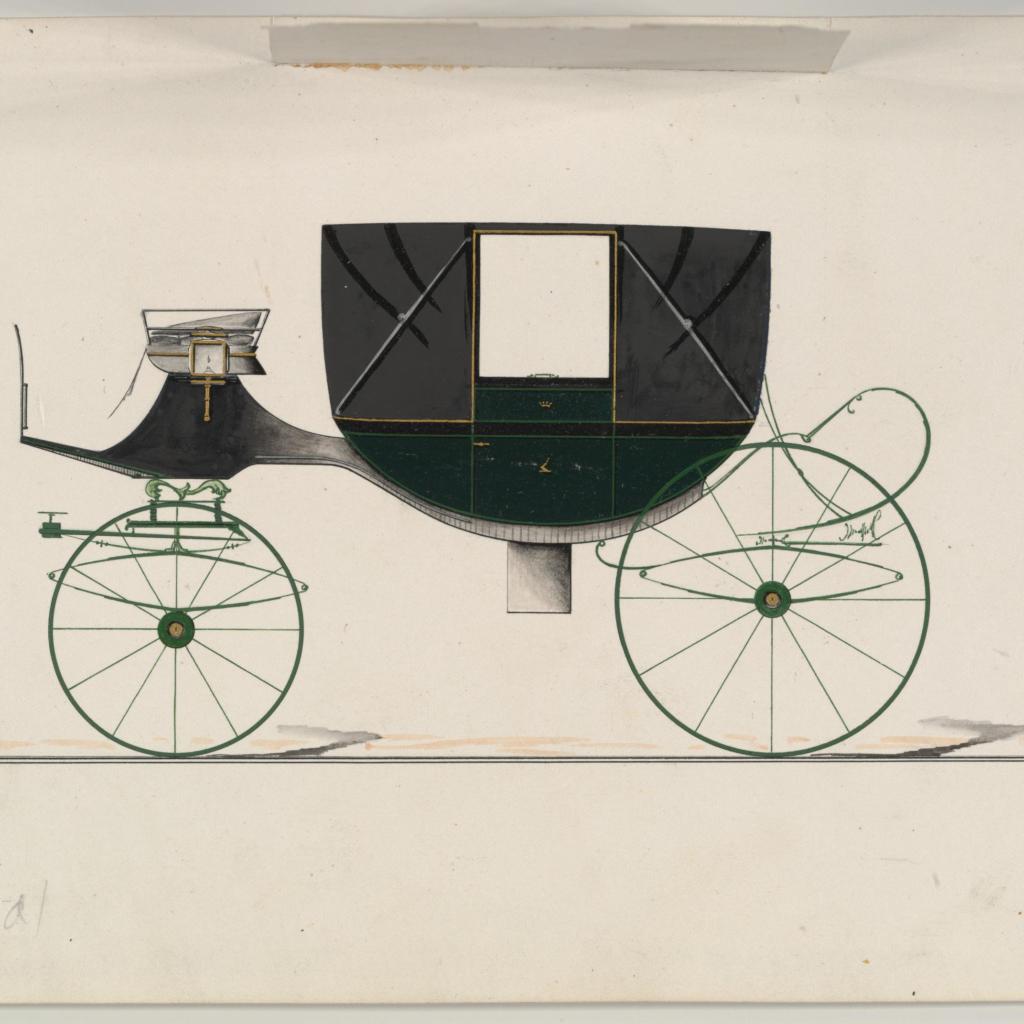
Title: Design for Landau, no. 774
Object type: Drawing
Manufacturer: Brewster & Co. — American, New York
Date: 1850–70
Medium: Pen and black ink, watercolor and gouache with gum arabic and metallic ink
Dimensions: sheet: 6 1/4 x 9 7/8 in. (15.9 x 25.1 cm)
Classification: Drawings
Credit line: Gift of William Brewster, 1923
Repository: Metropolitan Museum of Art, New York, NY